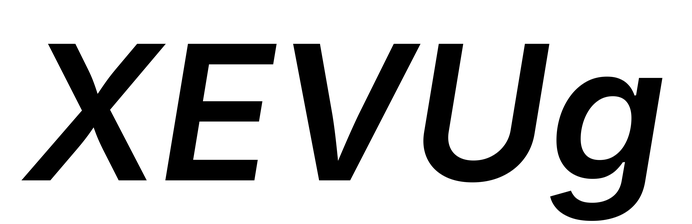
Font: Inter-Italic_SemiBold_Italic